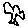
Label: tree